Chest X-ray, PA view. Patient: 43 years old, sex M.
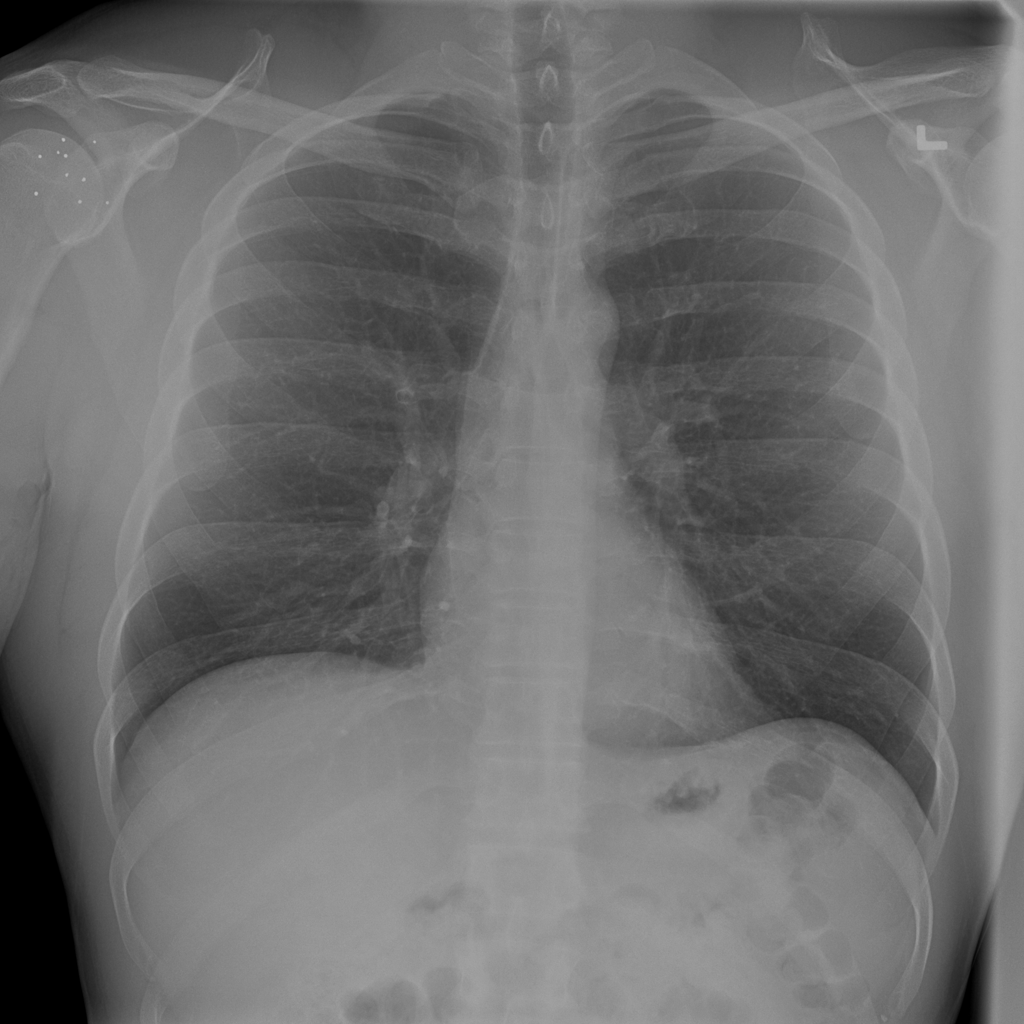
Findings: No Finding